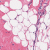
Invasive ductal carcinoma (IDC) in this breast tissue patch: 0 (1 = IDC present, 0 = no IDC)